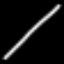
Label: line